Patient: sex M, age 78
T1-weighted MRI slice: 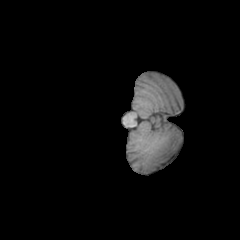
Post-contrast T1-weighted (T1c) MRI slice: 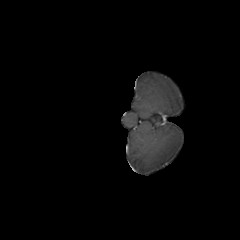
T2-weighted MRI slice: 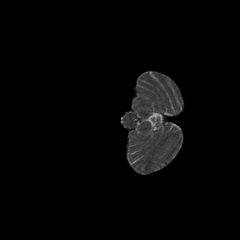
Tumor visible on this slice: no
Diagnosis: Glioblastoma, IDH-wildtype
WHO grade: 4